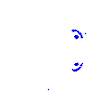
Particle: kaon